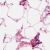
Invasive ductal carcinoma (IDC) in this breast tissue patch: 0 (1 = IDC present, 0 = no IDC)